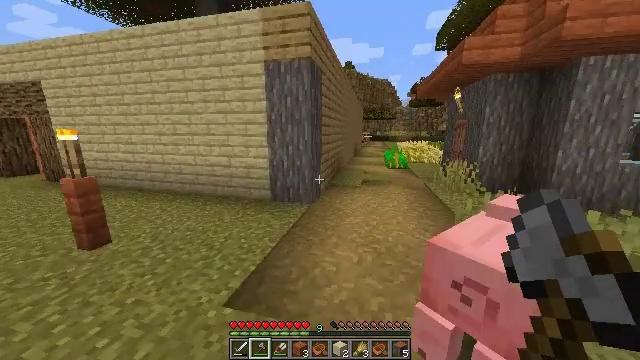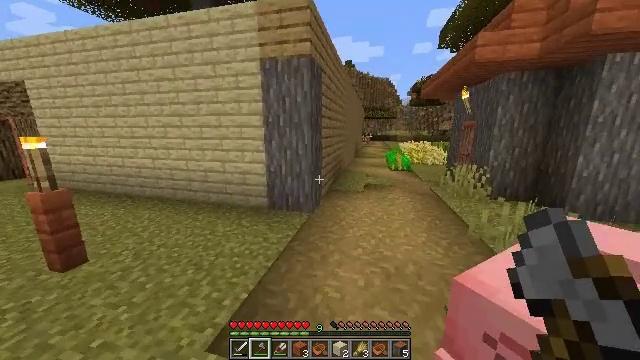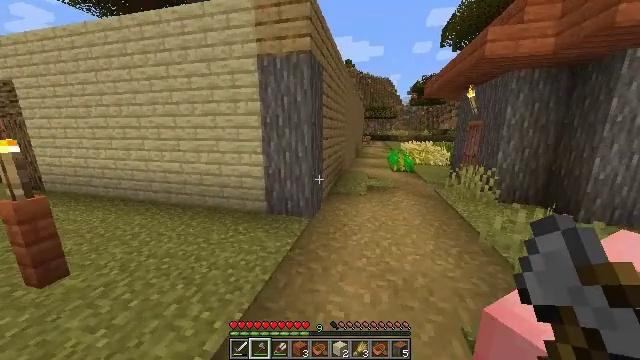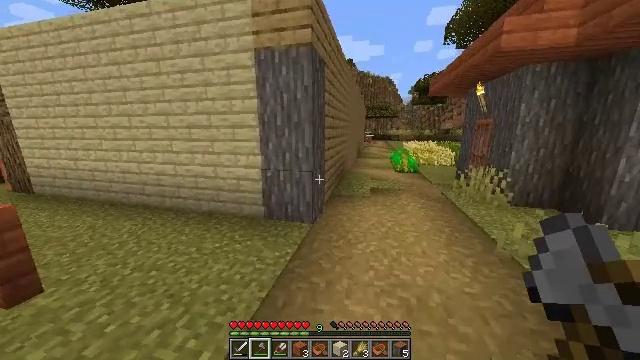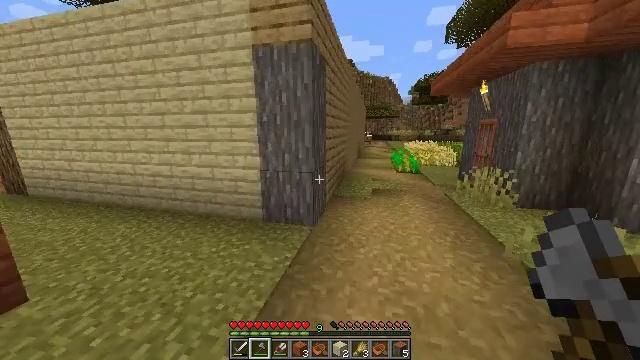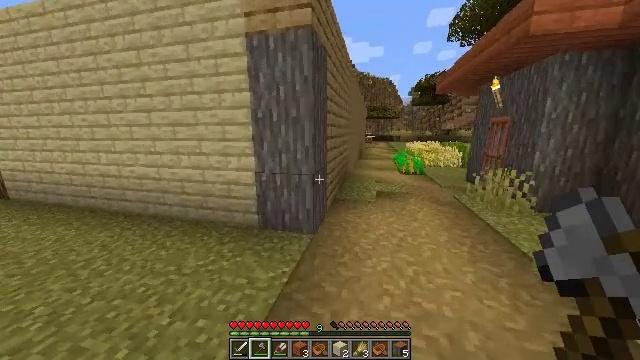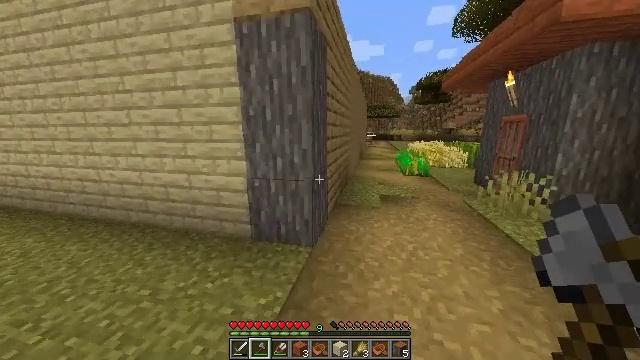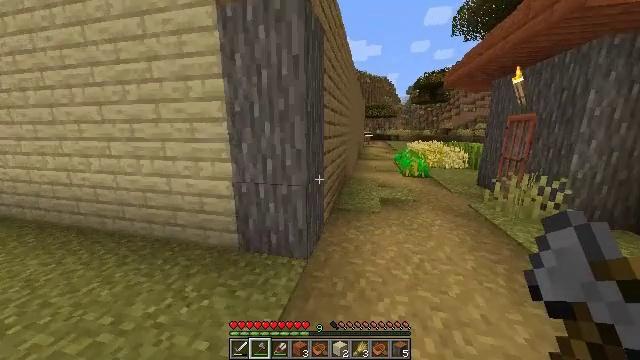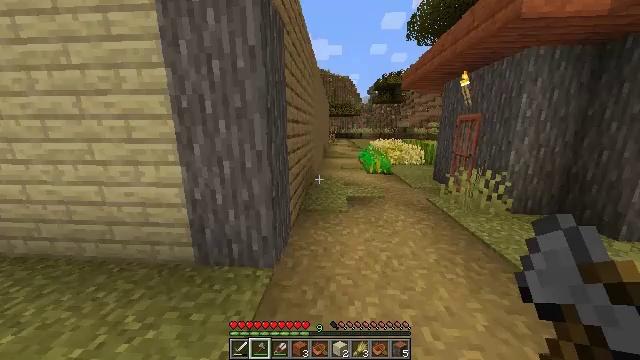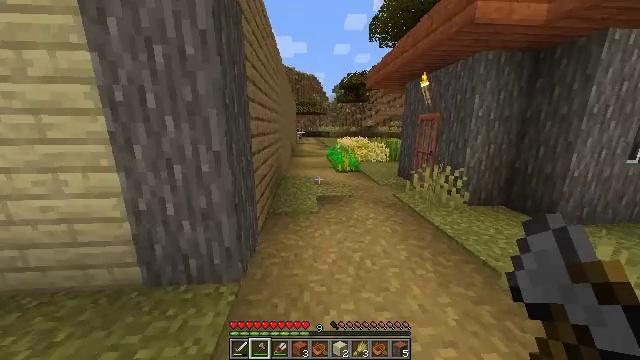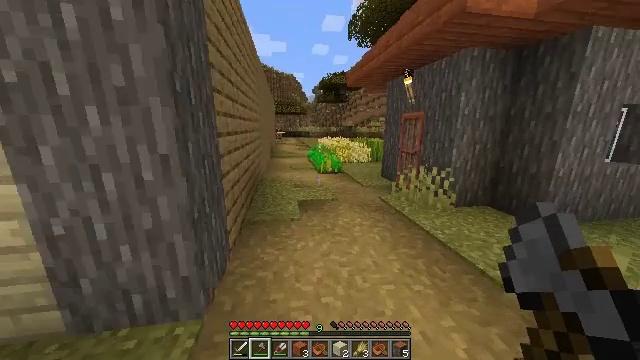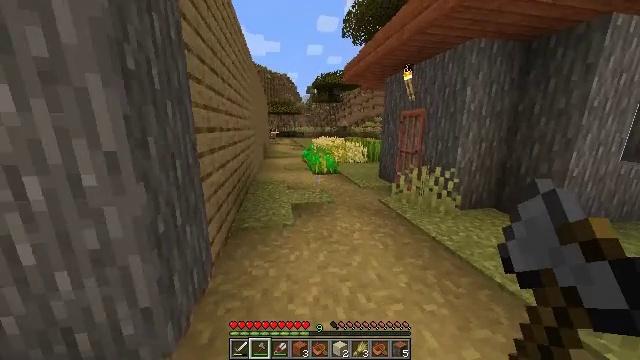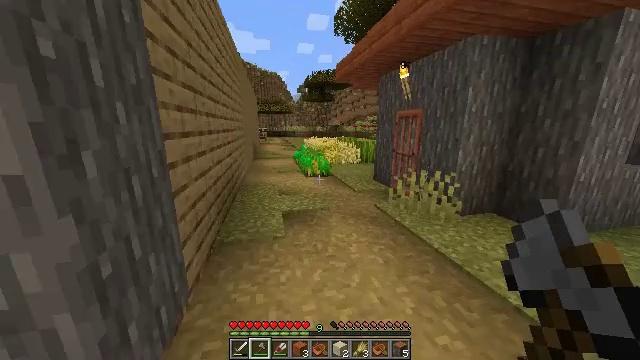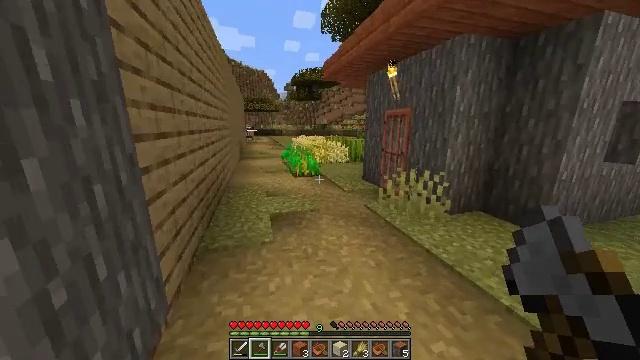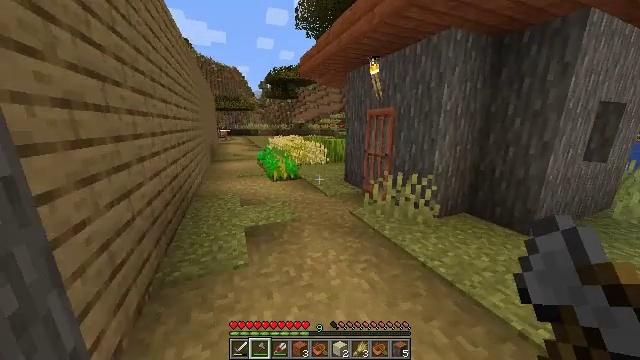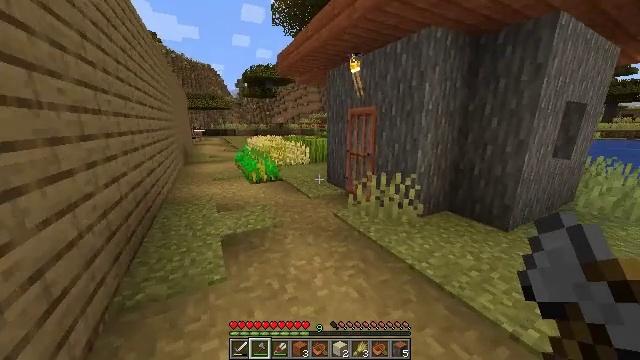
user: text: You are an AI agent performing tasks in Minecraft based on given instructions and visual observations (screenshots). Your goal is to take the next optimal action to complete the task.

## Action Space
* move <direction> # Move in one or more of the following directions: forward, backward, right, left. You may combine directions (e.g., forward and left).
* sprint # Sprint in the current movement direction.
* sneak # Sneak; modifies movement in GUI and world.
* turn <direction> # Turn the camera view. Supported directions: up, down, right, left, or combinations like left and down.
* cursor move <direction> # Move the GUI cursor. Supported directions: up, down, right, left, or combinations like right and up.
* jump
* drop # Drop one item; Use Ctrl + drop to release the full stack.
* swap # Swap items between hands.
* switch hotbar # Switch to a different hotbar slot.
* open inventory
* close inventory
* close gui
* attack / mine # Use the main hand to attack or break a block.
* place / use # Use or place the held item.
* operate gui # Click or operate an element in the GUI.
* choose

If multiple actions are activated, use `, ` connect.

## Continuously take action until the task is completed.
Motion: motion action
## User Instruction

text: Attack the orange bed to pick it up.
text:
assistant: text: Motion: move forward, sprint
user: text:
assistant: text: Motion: move forward, sprint
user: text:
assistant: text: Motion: move forward, sprint
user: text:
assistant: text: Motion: move forward, sprint
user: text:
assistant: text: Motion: move forward, sprint
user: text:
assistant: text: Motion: move forward, sprint
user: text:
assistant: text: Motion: move forward, sprint
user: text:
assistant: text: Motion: move forward, sprint, turn right
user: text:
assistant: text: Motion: move forward, sprint, turn right
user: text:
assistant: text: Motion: move forward, sprint, turn right
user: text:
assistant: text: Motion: move forward, sprint, turn right
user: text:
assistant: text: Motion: move forward, sprint, turn right
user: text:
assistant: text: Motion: move forward, sprint, turn right
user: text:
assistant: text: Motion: move forward, sprint, turn right
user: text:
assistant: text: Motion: move forward, sprint, turn right
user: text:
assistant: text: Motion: move forward, sprint
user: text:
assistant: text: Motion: move forward, sprint
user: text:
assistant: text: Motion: move forward, sprint
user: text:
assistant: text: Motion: move forward, sprint
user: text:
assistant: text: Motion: move forward, sprint
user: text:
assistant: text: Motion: move forward, sprint
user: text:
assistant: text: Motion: move forward, sprint
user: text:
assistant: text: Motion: move forward, sprint
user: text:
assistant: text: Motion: move forward, sprint, turn right
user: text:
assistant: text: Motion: move forward, sprint, turn right
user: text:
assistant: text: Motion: move forward, sprint, turn right
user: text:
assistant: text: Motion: move forward, sprint, turn right
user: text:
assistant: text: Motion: move forward, sprint, turn right
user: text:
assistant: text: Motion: move forward, sprint, turn right
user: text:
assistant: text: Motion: move forward, sprint, turn right